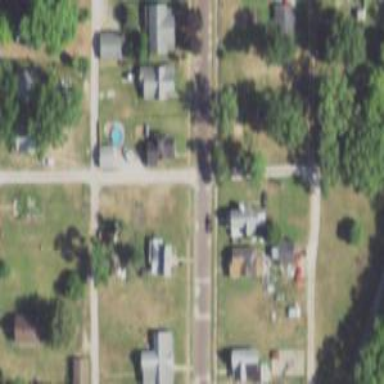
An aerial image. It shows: Alley classified as service road.